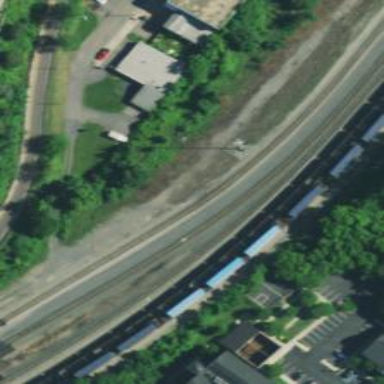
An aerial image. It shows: Railway yard in service.